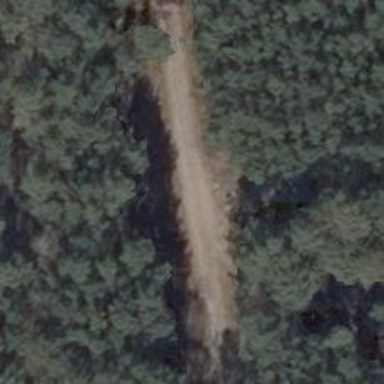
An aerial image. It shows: Sandy track road with grade5 tracktype.